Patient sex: F
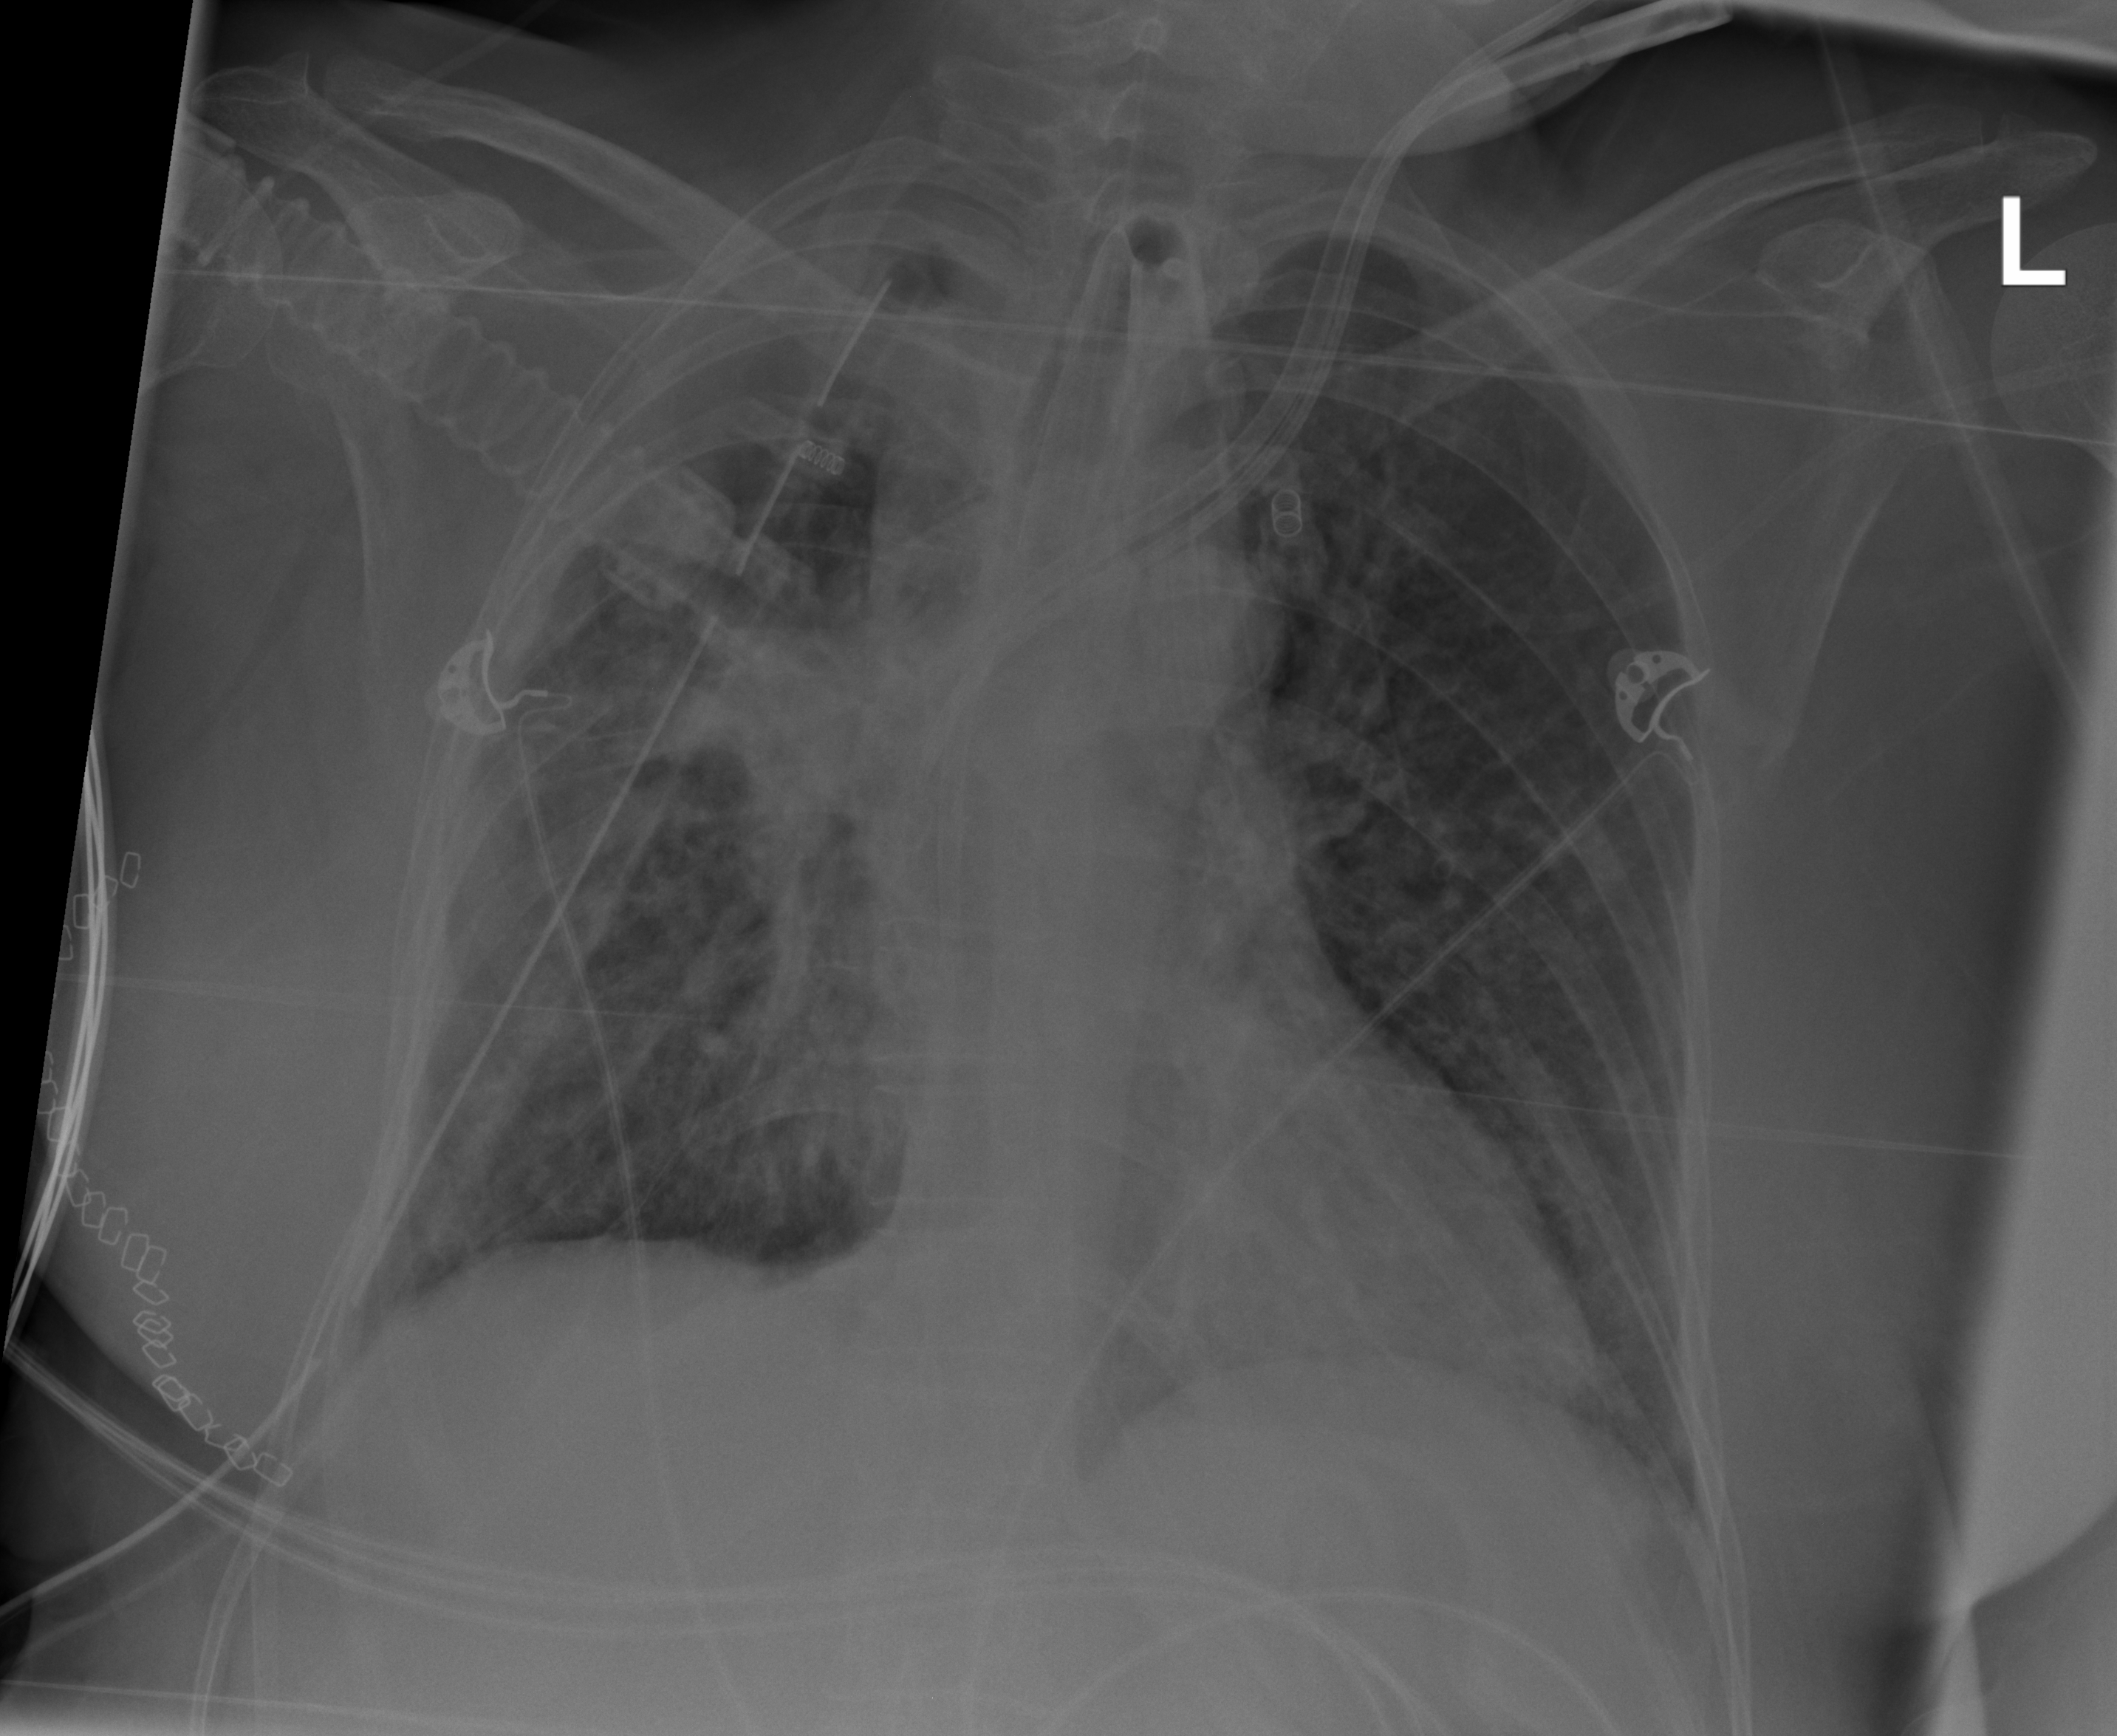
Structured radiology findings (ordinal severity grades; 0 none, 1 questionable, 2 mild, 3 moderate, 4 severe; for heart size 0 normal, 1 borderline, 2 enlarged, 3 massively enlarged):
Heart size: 0
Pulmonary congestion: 2
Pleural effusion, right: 1
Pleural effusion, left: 0
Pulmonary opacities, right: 2
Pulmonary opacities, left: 1
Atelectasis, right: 3
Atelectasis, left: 2